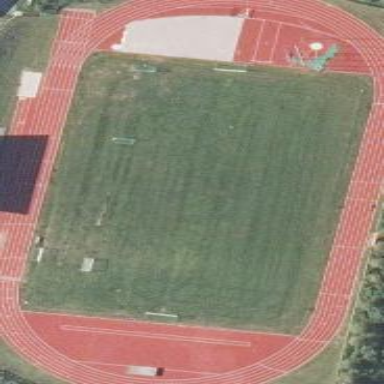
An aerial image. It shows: Track in leisure land.